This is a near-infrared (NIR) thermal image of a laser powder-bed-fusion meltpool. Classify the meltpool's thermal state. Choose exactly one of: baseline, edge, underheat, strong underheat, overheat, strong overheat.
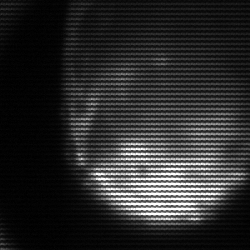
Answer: edge